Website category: sports
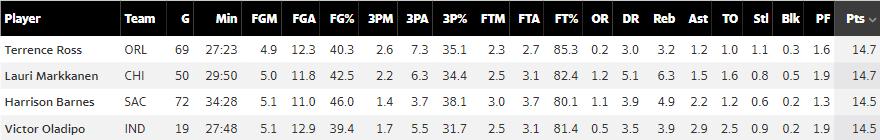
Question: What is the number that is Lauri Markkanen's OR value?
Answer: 1.2

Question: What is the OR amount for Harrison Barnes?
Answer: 1.1

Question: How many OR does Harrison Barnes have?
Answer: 1.1

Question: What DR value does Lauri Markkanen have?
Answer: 5.1

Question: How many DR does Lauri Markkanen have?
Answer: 5.1

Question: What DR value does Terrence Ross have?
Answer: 3.0

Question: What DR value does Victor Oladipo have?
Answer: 3.5

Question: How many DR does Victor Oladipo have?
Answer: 3.5

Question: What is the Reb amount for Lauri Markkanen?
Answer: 6.3

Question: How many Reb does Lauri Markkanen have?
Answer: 6.3

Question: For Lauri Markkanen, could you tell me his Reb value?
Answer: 6.3

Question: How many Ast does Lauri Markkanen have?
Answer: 1.5

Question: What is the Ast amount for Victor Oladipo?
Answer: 2.9

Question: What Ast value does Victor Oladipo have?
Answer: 2.9

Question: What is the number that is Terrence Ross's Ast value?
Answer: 1.2

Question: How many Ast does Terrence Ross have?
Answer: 1.2

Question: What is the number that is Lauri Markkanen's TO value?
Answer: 1.6

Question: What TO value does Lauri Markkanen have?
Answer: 1.6

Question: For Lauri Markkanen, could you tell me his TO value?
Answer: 1.6

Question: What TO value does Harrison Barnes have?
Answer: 1.2

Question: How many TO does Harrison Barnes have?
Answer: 1.2

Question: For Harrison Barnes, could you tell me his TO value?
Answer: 1.2

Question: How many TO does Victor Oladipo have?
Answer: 2.5

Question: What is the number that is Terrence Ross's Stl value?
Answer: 1.1

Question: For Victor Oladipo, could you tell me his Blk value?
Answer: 0.2

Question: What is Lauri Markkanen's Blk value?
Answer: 0.5

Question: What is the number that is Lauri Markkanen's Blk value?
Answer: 0.5

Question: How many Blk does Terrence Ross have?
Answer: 0.3

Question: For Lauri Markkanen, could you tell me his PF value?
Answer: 1.9

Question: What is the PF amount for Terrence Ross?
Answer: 1.6

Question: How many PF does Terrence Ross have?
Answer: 1.6

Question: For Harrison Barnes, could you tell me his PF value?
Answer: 1.3

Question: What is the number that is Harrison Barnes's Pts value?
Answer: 14.5